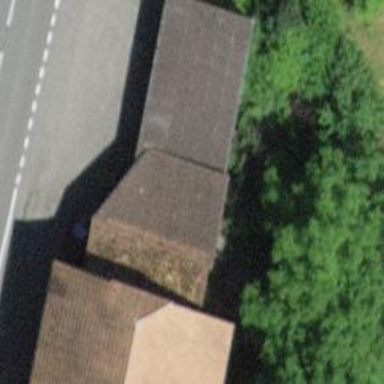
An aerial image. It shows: Garage building.